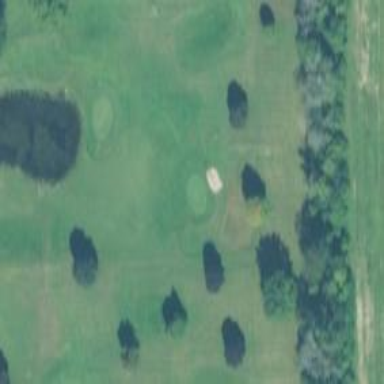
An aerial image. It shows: View of golf hole.